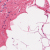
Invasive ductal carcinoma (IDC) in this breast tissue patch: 0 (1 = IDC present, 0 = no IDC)